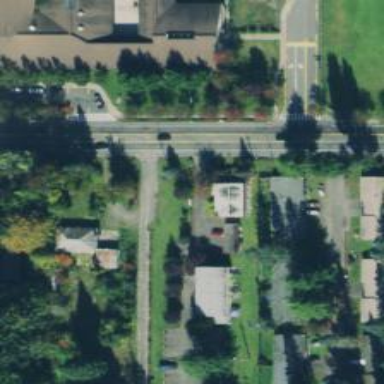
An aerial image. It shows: Service road.